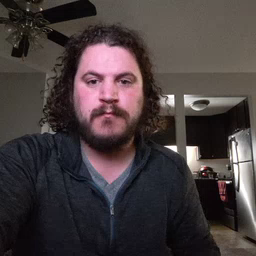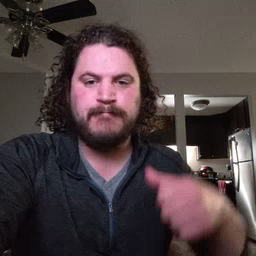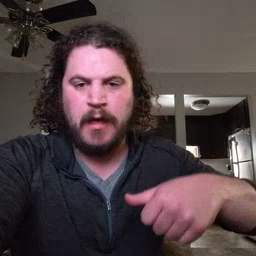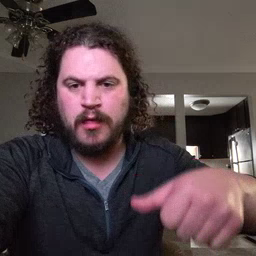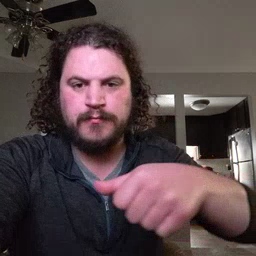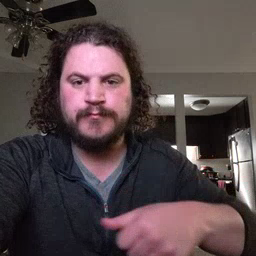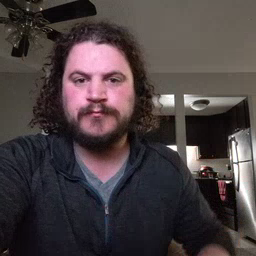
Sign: puzzle